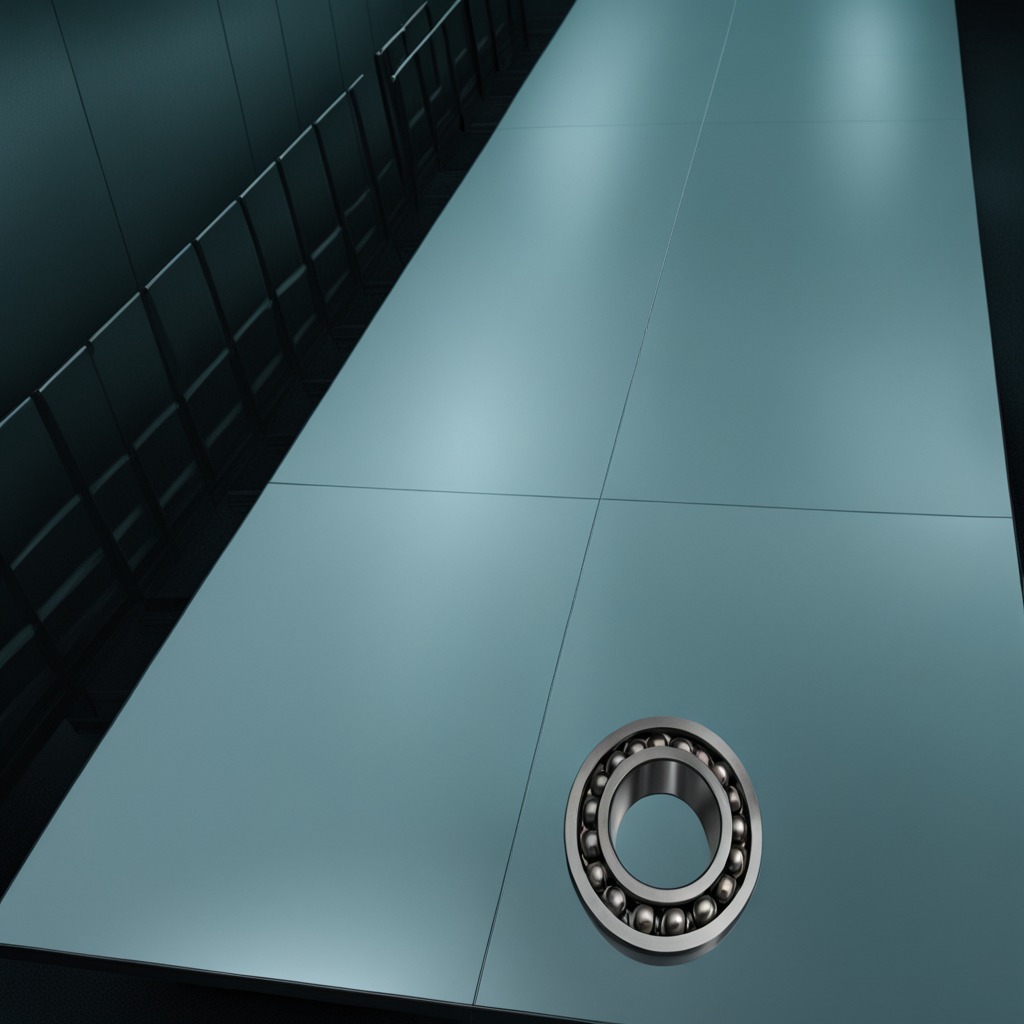
A metal ball bearing lies on the table.